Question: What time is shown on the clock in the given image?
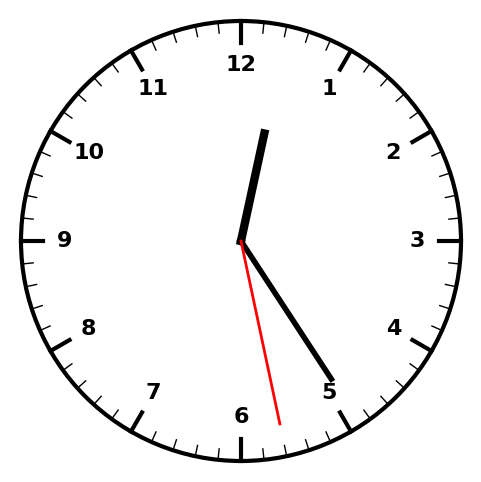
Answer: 12:24:28